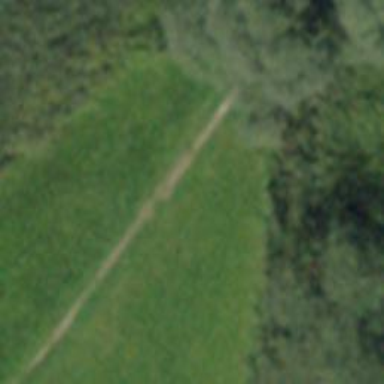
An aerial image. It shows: Pebblestone track with grade3 tracktype.